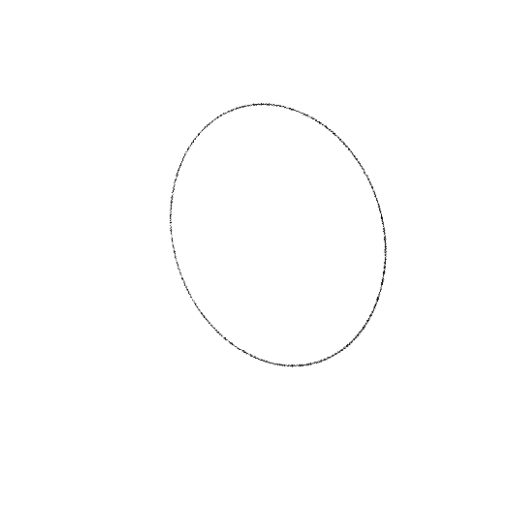
Crossing number: 0